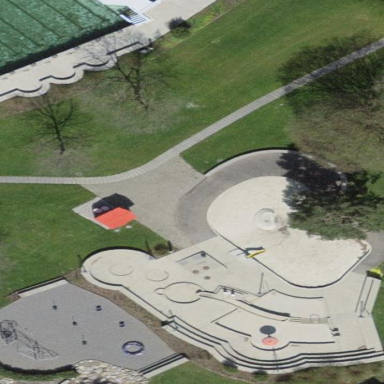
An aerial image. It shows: Playground area for leisure activities on the land.